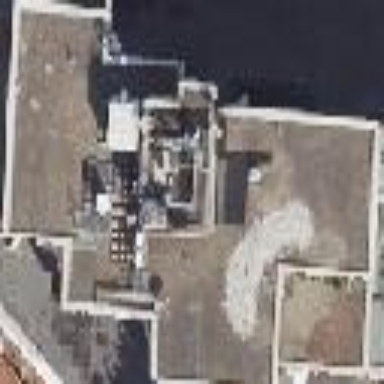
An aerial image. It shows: The image shows part of apartment building.